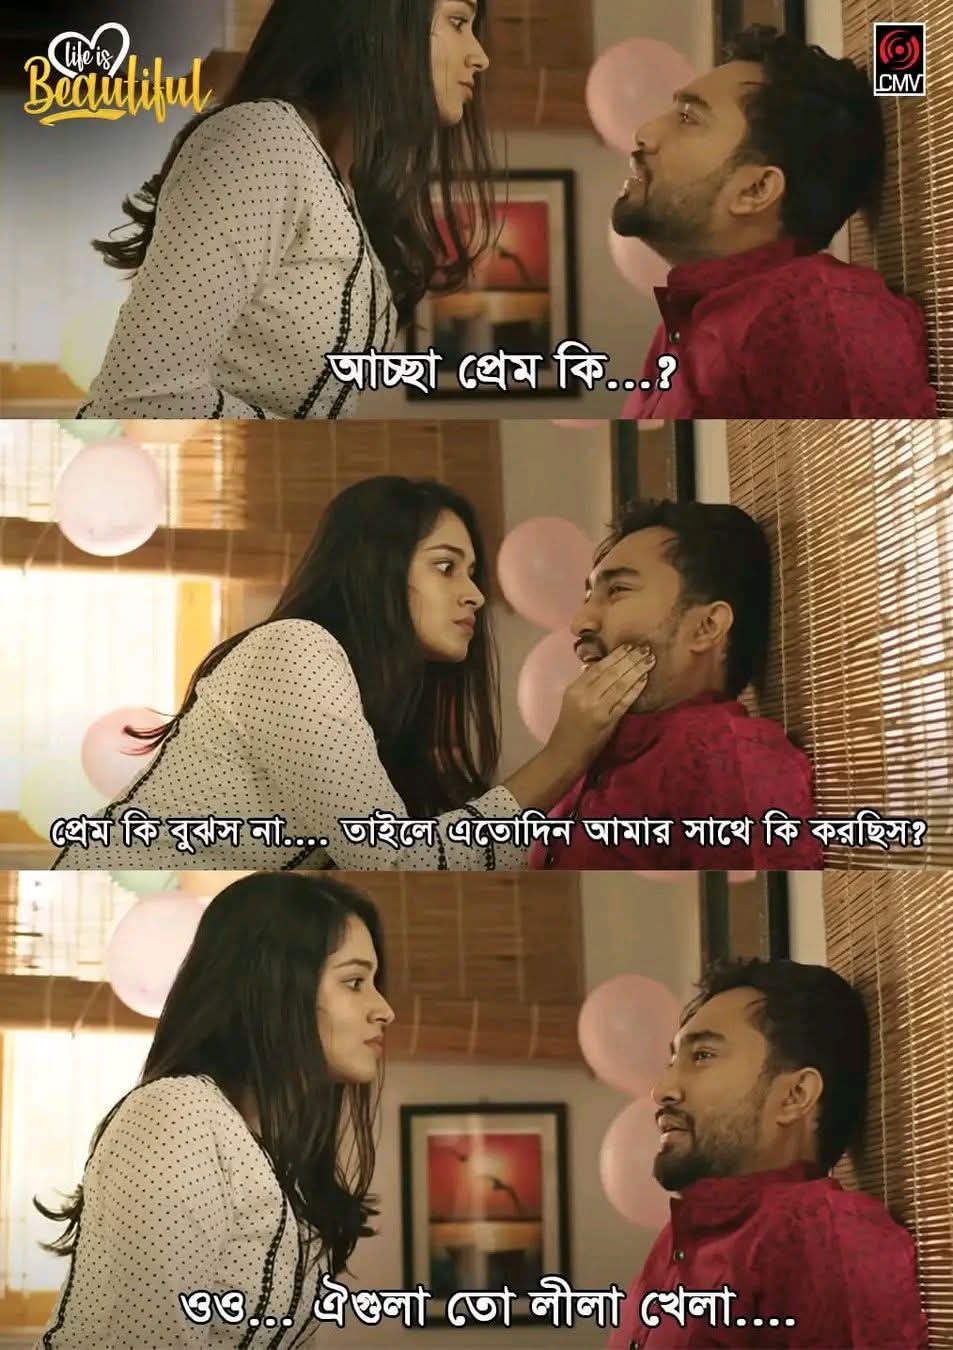
Text: আচ্ছা প্রেম কি...?
প্রেম কি বুঝস না.... তাইলে এতোদিন আমার সাথে কি করছিস?
ওও... ঐগুলা তো লীলা খেলা....
Label: Non Hate